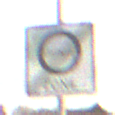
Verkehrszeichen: EndeUmweltzone
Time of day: SunriseSunset
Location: Outdoor (Nature)
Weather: PartlyCloudy
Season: NotSpecified
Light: Natural